Interaction volume radius: 10 \u00c5
Interaction volume height: 10 \u00c5
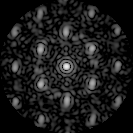
Disorder parameter: 0.4539